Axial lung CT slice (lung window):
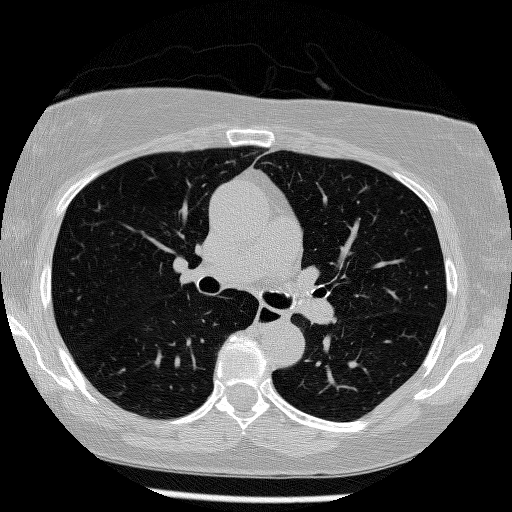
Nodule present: no